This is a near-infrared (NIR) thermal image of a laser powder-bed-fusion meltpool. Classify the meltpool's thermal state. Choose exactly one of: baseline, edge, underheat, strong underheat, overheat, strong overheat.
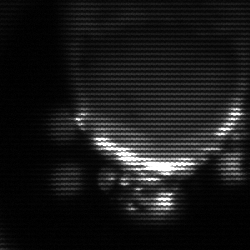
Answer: edge